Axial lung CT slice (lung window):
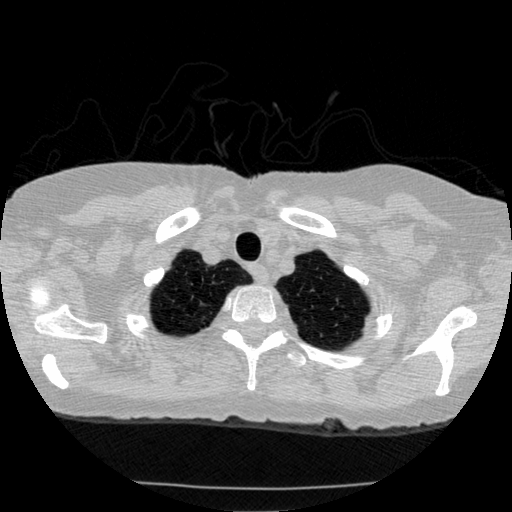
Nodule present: no